Interaction volume radius: 5 \u00c5
Interaction volume height: 20 \u00c5
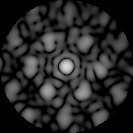
Disorder parameter: 0.5177